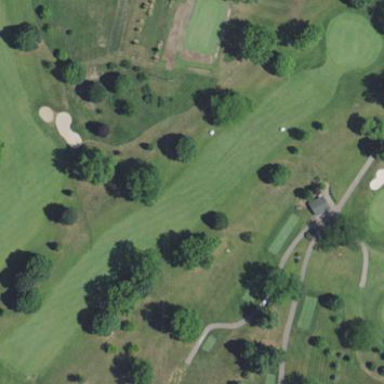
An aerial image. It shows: Grassy fairway on golf course.